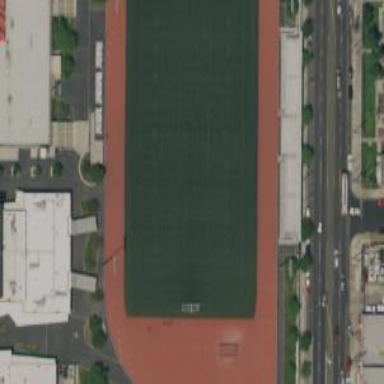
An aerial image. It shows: American football pitch with artificial turf.